Question: I'm using 'jquerymobile' ..
How come 'Mute' can not be seen on this flip switch? And 'Unmute' is not completely visible either.
Can I setup the flip so all text is visible?
<URL>

'html' ..
'''
<div data-role="header" data-position="fixed">
<div data-role="controlgroup" data-type="horizontal" class="ui-mini ui-btn-left">
<select name="flip-3" id="snd-switch" data-role="flipswitch" data-mini="true">
<option value="Mute">Mute</option>
<option value="Unmute">Unmute</option>
</select>
</div>
<h1 class="ui-title" role="heading">Title</h1>
</div>
'''
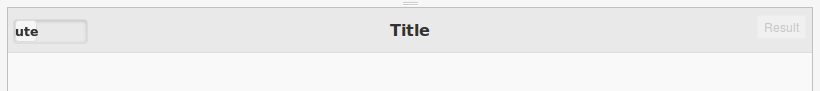
Answer: Went with converting the '<select>' to '<input>' and added additional 'css' ..
<URL>
'html' ..
'''
<div data-role="header" data-position="fixed">
<div data-role="controlgroup" data-type="horizontal" class="ui-btn-left">
<input data-role="flipswitch" name="flip-checkbox-3" id="flip-checkbox-3" data-on-text="Unmute" data-off-text="Mute" data-wrapper-class="custom-size-flipswitch" type="checkbox" />
</div>
<h1 class="ui-title" role="heading">Title</h1>
</div>
'''
'css' ..
'''
/* Custom indentations are needed because the length of custom labels differs from
the length of the standard labels */
.custom-size-flipswitch.ui-flipswitch .ui-btn.ui-flipswitch-on {
text-indent: -5.9em;
}
.custom-size-flipswitch.ui-flipswitch .ui-flipswitch-off {
text-indent: 0.5em;
}
/* Custom widths are needed because the length of custom labels differs from
the length of the standard labels */
.custom-size-flipswitch.ui-flipswitch {
width: 8.875em;
}
.custom-size-flipswitch.ui-flipswitch.ui-flipswitch-active {
padding-left: 7em;
width: 1.875em;
}
@media (min-width: 28em) {
// Repeated from rule .ui-flipswitch above
.ui-field-contain > label + .custom-size-flipswitch.ui-flipswitch {
width: 1.875em;
}
}
'''